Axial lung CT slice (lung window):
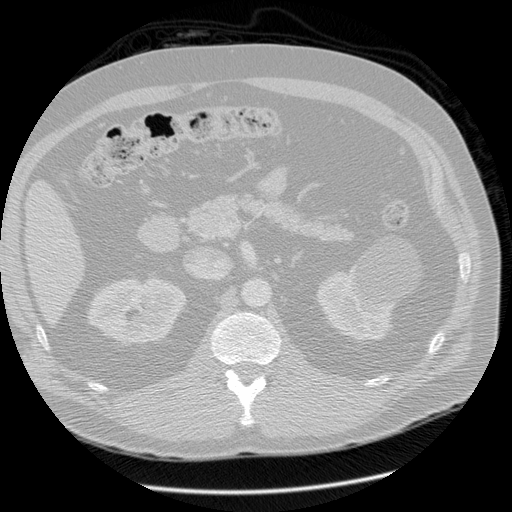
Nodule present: no